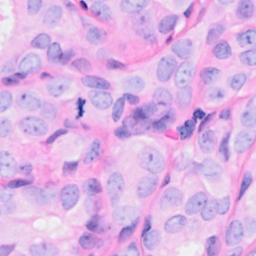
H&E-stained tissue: Breast